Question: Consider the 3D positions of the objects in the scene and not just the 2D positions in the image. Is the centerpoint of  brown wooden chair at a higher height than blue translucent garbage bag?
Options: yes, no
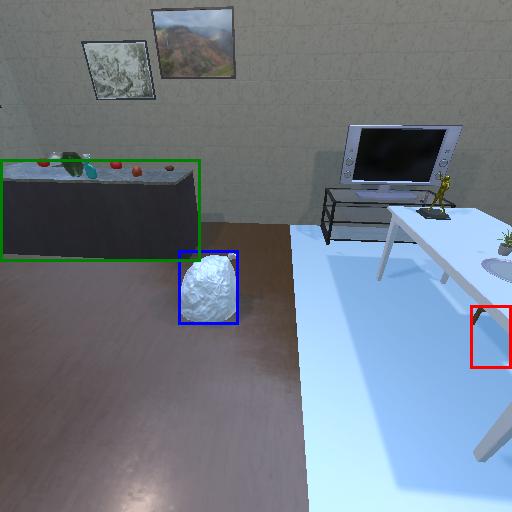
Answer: yes